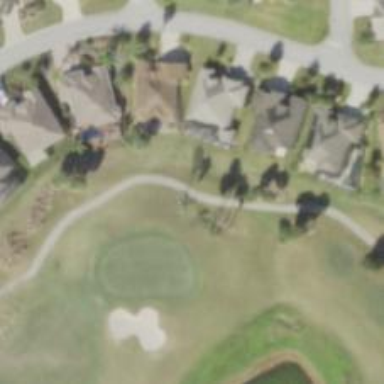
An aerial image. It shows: Path designated for golf carts.